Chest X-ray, PA view. Patient: 23 years old, sex F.
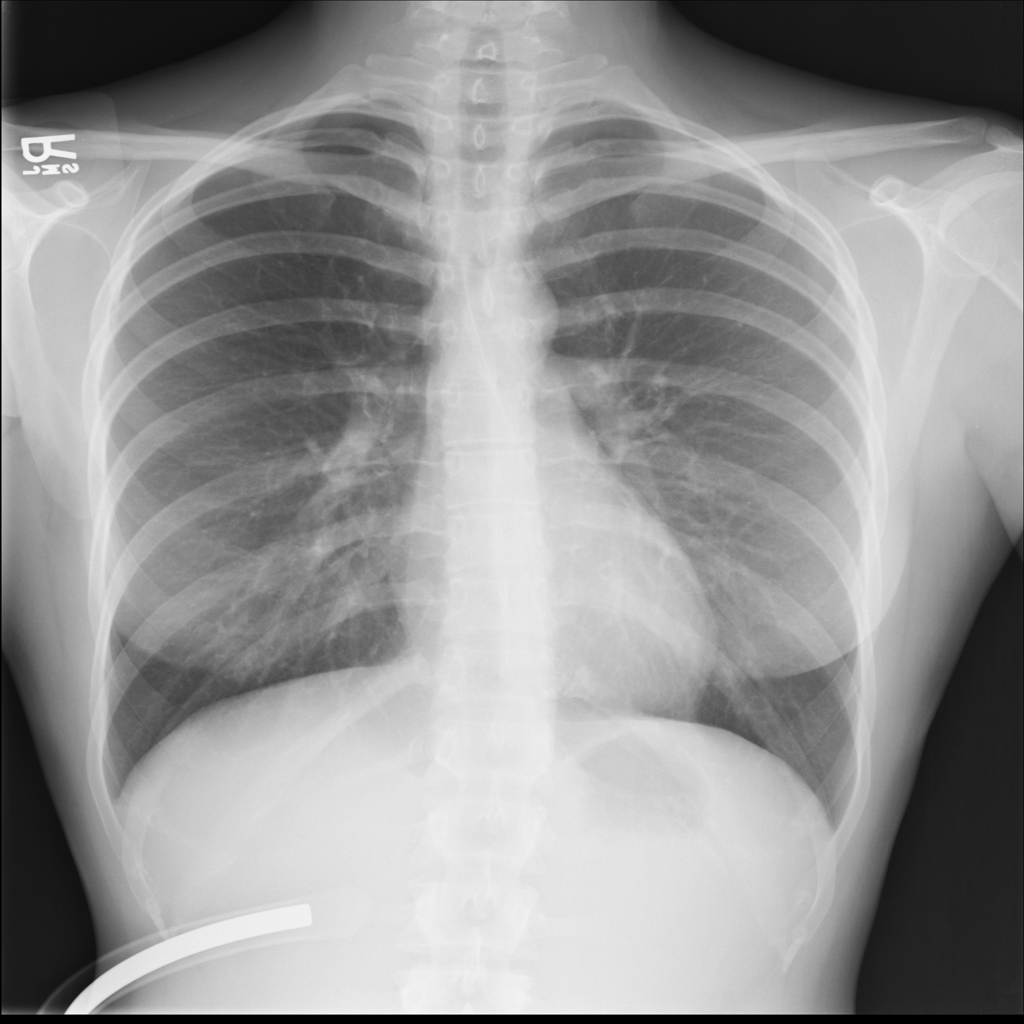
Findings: No Finding